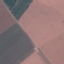
Label: AnnualCrop